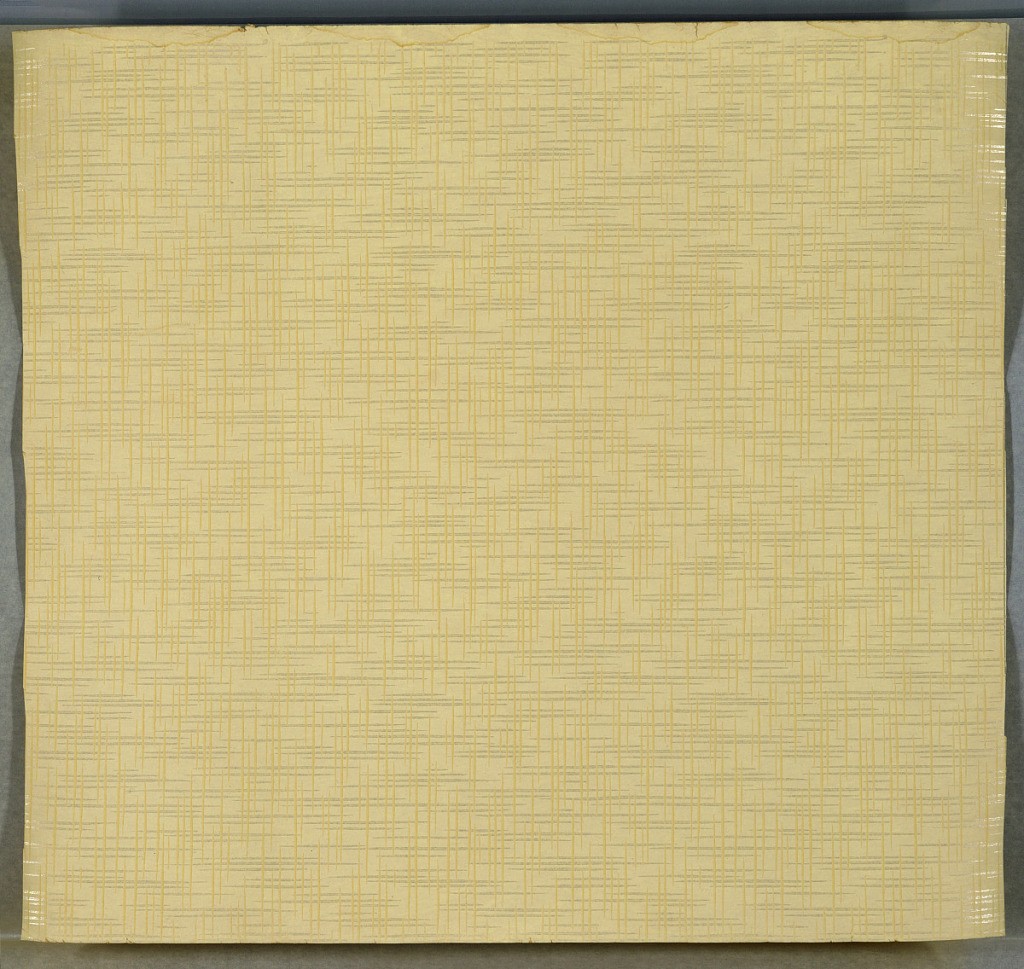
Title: Ceiling paper
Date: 1905–1915
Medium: Machine-printed paper, liquid mica
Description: Intersecting discontinuous beige and white mica stripes/lines. Light beige ground. Slight water damage.